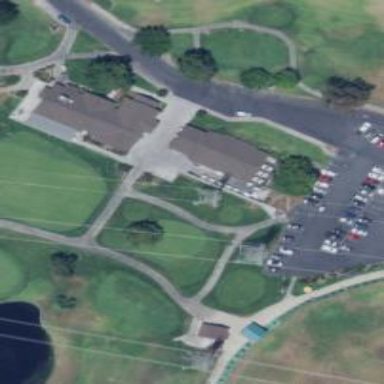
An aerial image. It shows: Service road used as golf cart path.